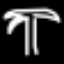
Label: palm tree